Question: I am trying to extract a number data from a span id but the output I get is "--". The code works with no error messages but instead of printing a number like "58990" it will print "--". This website basically updates a number every 24h and I want my code to scrape every time this number is updated.
'''
page = requests.get("https://covidtracker.fr/vaccintracker/")
soup = BeautifulSoup(page.content,"html.parser")
home = soup.find(class_="page-template page-template-template_vaccintracker page-template-template_vaccintracker-php page page-id-3717")
posts = home.find_all(class_="wrap")
for post in posts:
title = post.find(id="nb_doses_injectees_24h")
print(title.text)
'''

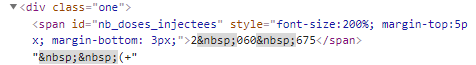
Answer: First of all, it would be better practise to use tag names in all your 'soup' objects. Secondly, only 'class' attribute can be called by 'class_' in bs4. All other attributes should be passed as a dictionary.
'soup.find('<tag_name>', {'<attr_name>': '<attr_value>'})'
Unfortunately the website you are scraping is dynamic website which means you cannot scrape it by calling static elements with 'bs4'. If you view page source and look for the tag you scrape you will see that:
'''
<div class="wrap"> <div class="one"> <span id="nb_doses_injectees" style="font-size:200%; margin-top:5px; margin-bottom: 3px;">--</span>&nbsp;&nbsp;(+<span id="nb_doses_injectees_24h">--</span>
'''
This is the reason why you are getting '--' as result. You need to swap to 'selenium' to scrape 'JS-based' websites. The below one would be working perfectly for your case:
'''
from selenium import webdriver
from selenium.webdriver.chrome.options import Options
from selenium.webdriver.support.ui import WebDriverWait
from webdriver_manager.chrome import ChromeDriverManager
url = 'https://covidtracker.fr/vaccintracker/'
chrome_driver_path = 'chromedriver'
chrome_options = Options()
chrome_options.add_argument('--headless')
webdriver = webdriver.Chrome(ChromeDriverManager().install())
with webdriver as driver:
# Set timeout time
wait = WebDriverWait(driver, 10)
# Retrieve url in headless browser
driver.get(url)
data = driver.find_element_by_xpath('//*[@id="nb_doses_injectees_24h"]').text
# Result is data = "61 643"
driver.close()
'''